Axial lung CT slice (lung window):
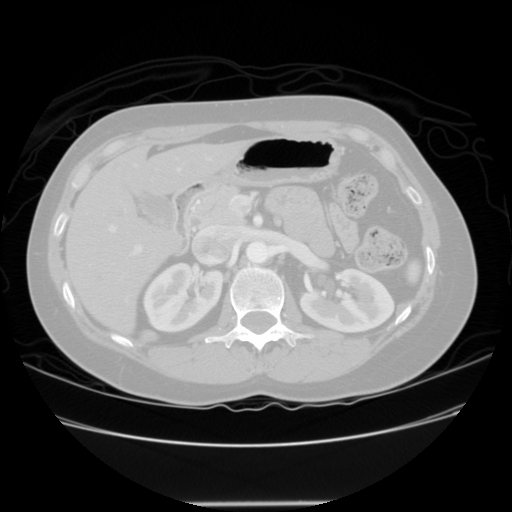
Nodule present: no